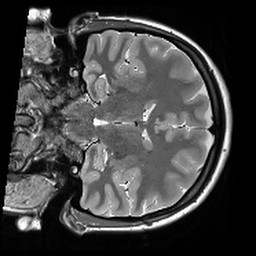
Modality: T2starw
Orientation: coronal
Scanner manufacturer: siemens
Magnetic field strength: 3 T
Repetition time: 8.1 s
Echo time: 0.05 s